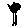
Label: tree